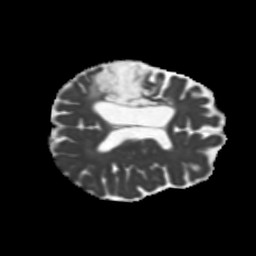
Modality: MD
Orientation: axial
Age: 63
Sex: female
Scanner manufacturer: siemens
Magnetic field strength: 3 T
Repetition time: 5.25 s
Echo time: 0.08 s